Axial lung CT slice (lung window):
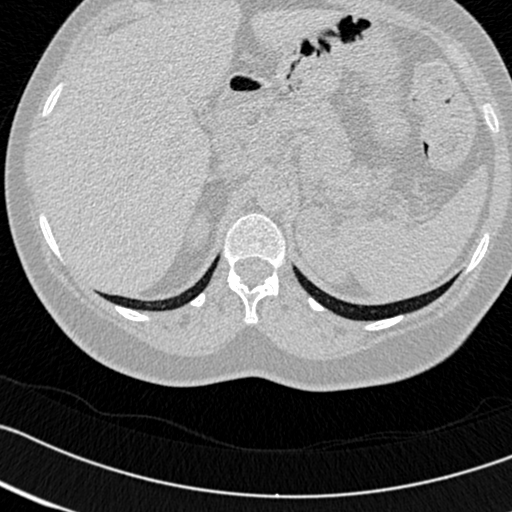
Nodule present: no